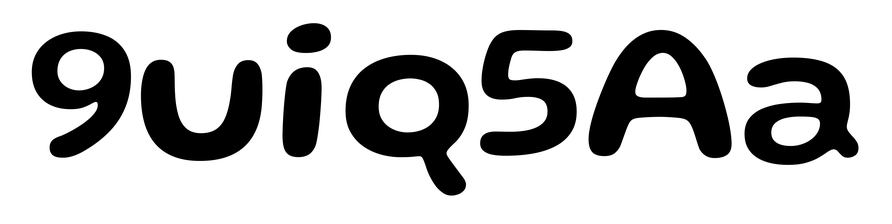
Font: Gluten_Medium